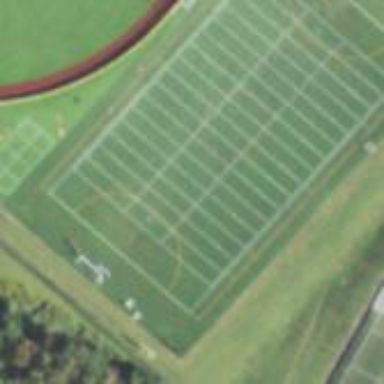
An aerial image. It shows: American football pitch for leisure and sport activities.